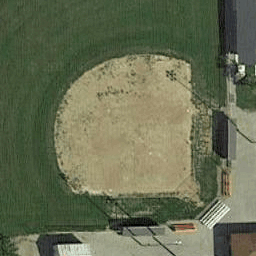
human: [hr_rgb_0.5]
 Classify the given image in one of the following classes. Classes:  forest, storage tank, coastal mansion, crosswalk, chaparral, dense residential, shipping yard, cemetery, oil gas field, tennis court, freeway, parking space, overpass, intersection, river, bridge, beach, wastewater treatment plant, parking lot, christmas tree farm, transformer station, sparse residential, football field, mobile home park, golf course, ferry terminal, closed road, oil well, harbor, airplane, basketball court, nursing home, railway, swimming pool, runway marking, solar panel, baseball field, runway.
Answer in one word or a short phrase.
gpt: baseball field